Question: I have one Kendo UI Grid in my view page (MVVM Concept). Bind the data from view model. When I reduce the page size.
Kendo UI grid change to Kendo UI Listview. See this image:

How can I do this?
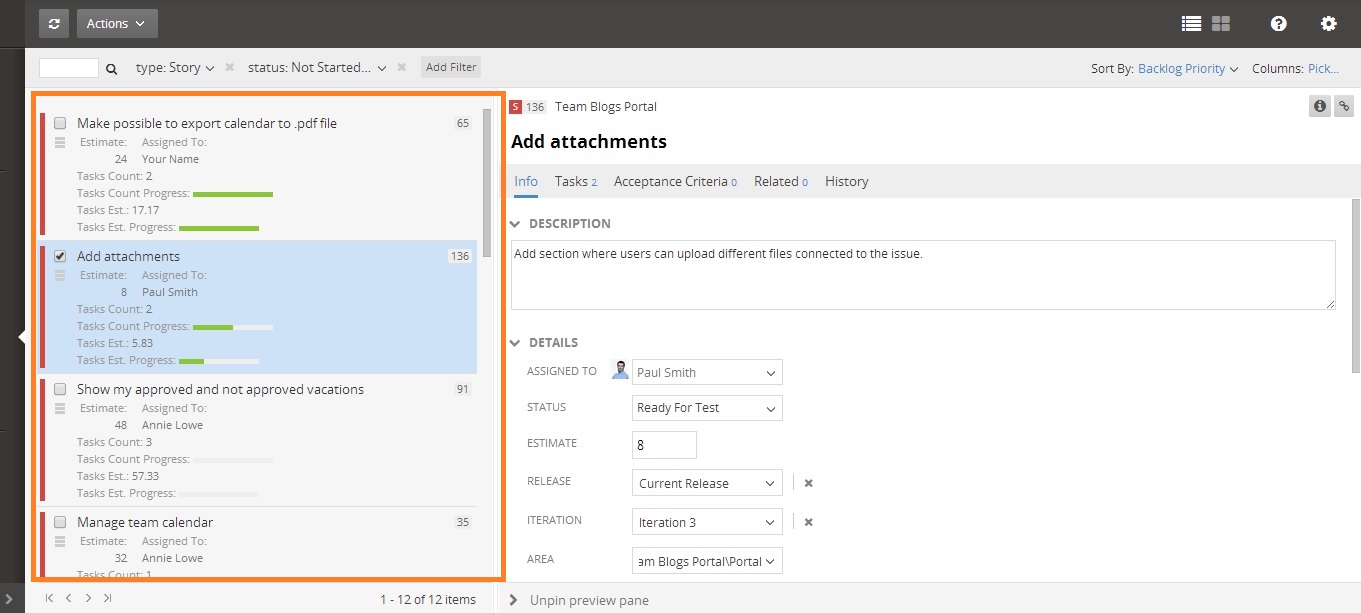
Answer: Define one single DataSource for both Grid and ListView.
'''
var ds = {
data : ...,
pageSize: 10,
schema : {
model: {
fields: {
Id : { type: 'number' },
FirstName: { type: 'string' },
LastName : { type: 'string' },
City : { type: 'string' }
}
}
}
};
'''
Then define both a 'DIV' for the Grid and for the ListView:
'''
<div id="grid"></div>
<div id="list"></div>
'''
And initialize the Grid and the ListView:
'''
$("#grid").kendoGrid({
dataSource: ds,
columns :
[
{ field: "FirstName", width: 90, title: "First Name" },
{ field: "LastName", width: 200, title: "Last Name" },
{ field: "City", width: 200 }
]
});
$("#list").kendoListView({
dataSource: ds,
template : $("#template").html()
});
'''
Now, what you should do is display one or the other depending on the width:
'''
// Display Grid (and hide ListView)
$("#grid").removeClass("ob-hidden");
$("#list").addClass("ob-hidden");
// Display ListView (and hide Grid)
$("#grid").addClass("ob-hidden");
$("#list").removeClass("ob-hidden");
'''
Where CSS class 'ob-hidden' is:
'''
.ob-hidden {
display: none;
visibility: hidden;
width: 1px;
}
'''
Now, the only remaining question is invoke one or the other depending on the width. You can user jQuery 'resize' event for detecting changes.
So, enclose both ListView and Grid in a 'DIV' with 'id' container:
'''
<div id="container">
<div id="grid"></div>
<div id="list" class="ob-hidden"></div>
</div>
'''
and define the 'resize' handler as:
'''
$("window").on("resize", function(e) {
var width = $("#container").width();
console.log(width);
if (width < 300) {
console.log("list");
$("#grid").addClass("ob-hidden");
$("#list").removeClass("ob-hidden");
} else {
console.log("grid");
$("#grid").removeClass("ob-hidden");
$("#list").addClass("ob-hidden");
}
});
'''
: Whatever you do for getting this same result, please, don't create and destroy the Grid and the ListView each time there is a 'resize'. This a computationally expensive operation.
See it in action here: <URL>